Question: I can choose the navigator I want using ''+'1', ''+'2', etc. and I can jumpt to the filter bar using 'opt'+''+'j'.
Is there a shortcut that can clear the filter that is better than option-command-j, then command-a, followed by a backspace?

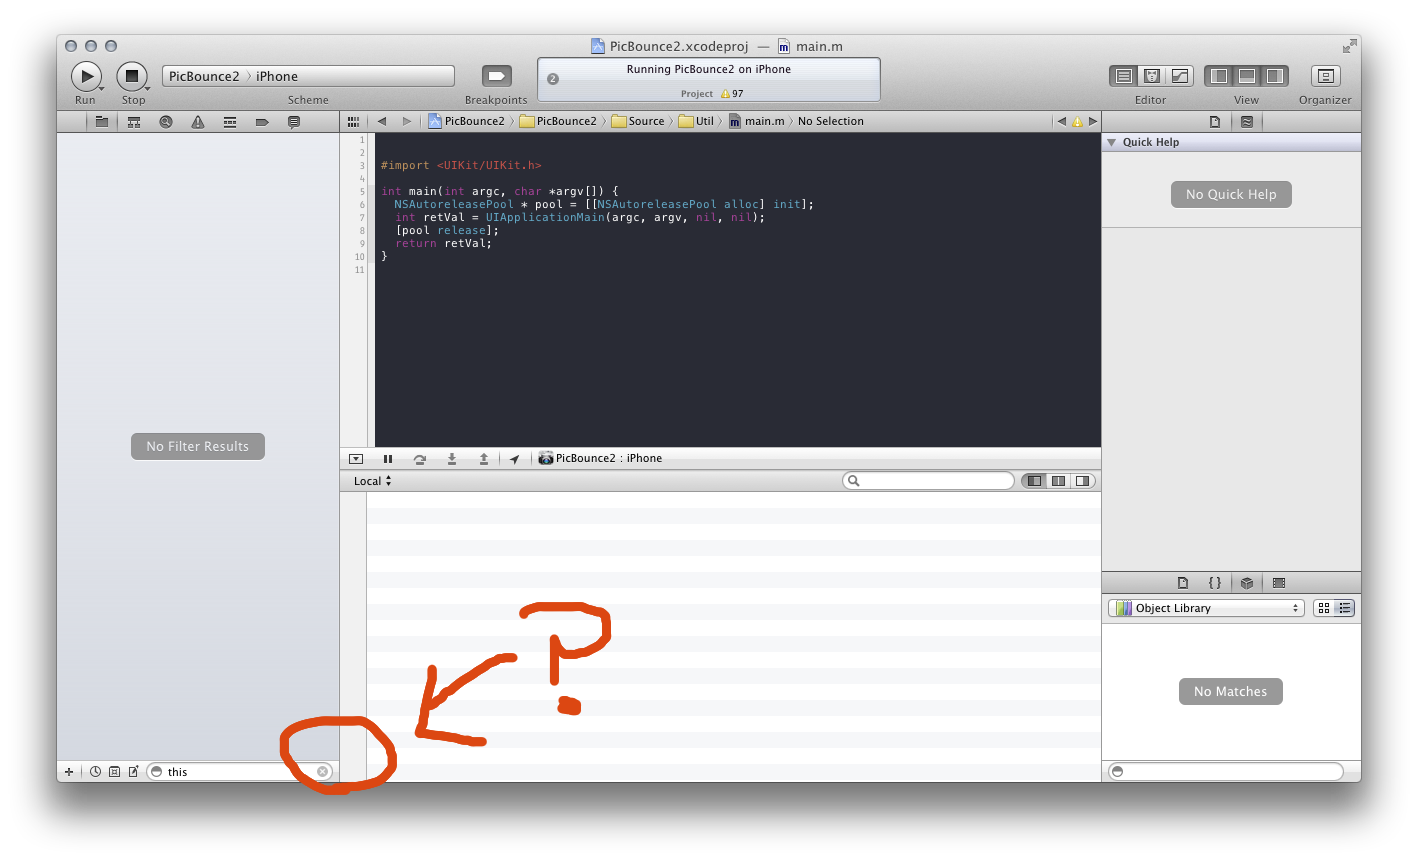
Answer: Yes. Just press the 'Esc' key.
'''
"Option-Command-J", "Esc"
'''